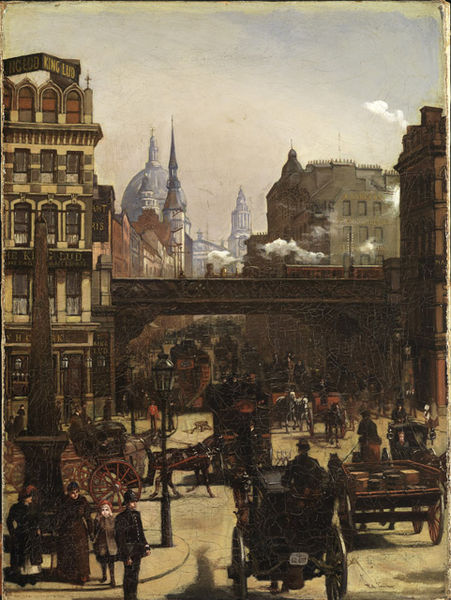
Titel: Ludgate Hill
Künstler: Wilhelm Trübner
Standort: Karlsruhe
Institution: Staatliche Kunsthalle Karlsruhe
Schlagwörter: blau, gemälde, himmel, mann, wolken, frauen, kirchturm, landschaft, menschen, stadt, braun, bunt, damen, fenster, frau, hut, lampe, lampen, laterne, laternen, licht, männer, paris, schwarz, strasse, säule, weiss, zeichnung, gebäude, haus, rot, weg, beige, leute, meschen, mensch, stein, öl, ferne, häuser, brücke, kirche, qualm, rauch, kind, england, brunnen, genre, kamin, kamine, karren, kinder, pferd, pferde, räder, schornstein, turm, skulptur, ecke, ansicht, fassade, fassaden, geschäft, passanten, vedute, moderne, transport, zug, dächer, ziegel, droschke, fußgänger, kutsche, kutschen, schlot, werbung, beladen, industrie, ladung, rad, wagen, kuppel, dampf, kirchen, stadtansicht, eisen, berlin, kreuz, türme, dom, beton, denkmal, polizei, polizist, uniform, kutscher, volk, reklame, kathedrale, litografie, rom, fahren, has, eisenbahn, eisenbahnbrücke, obelisk, verkehr, etagen, dampflok, dampflokomotive, lock, wagons, wien, dresden, london, gespann, stahl, automobil, autos, bund, fuhrwerk, king, montmartre, turn, waggon, dampflock, hochhaus, innenstadt, wagon, zugbrücke, großstadt, neuzeit, gewimmel, new york, stadtszene, stehle, ziegle, st. paul, gaslaternen, nummernschild, befahren, hochbahn, radspeichen, straßenbild, st paul, stadtbahn, 19. jahrhundert, 1880, wolken#, bundestag, #turm, st. paul's, stadsicht, st paukl, insustrialisierung, king lud